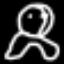
Label: frog